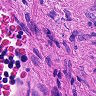
Metastatic tissue present: no